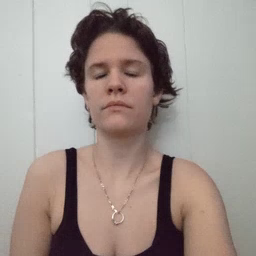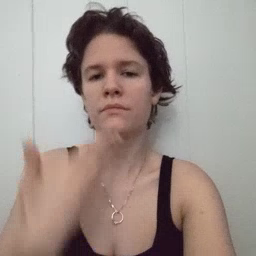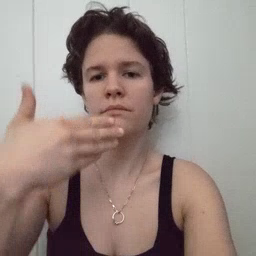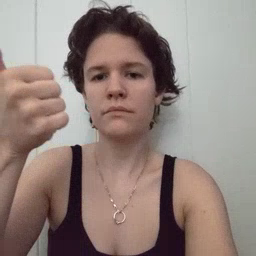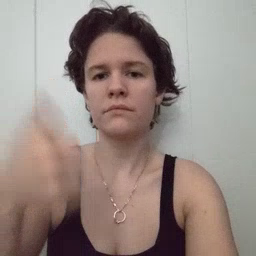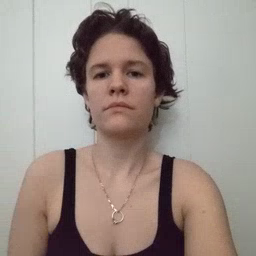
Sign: better